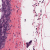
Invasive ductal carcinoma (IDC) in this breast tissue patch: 0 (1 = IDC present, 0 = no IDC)